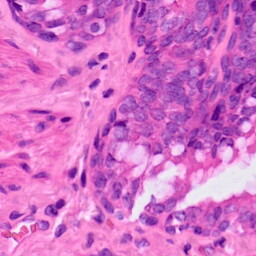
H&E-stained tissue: Lung